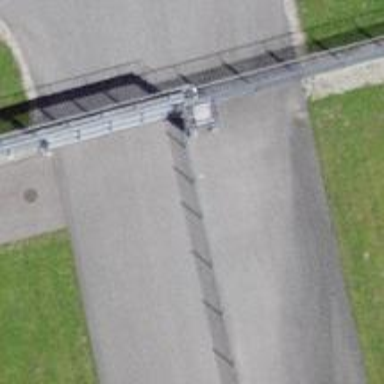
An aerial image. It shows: Gate.